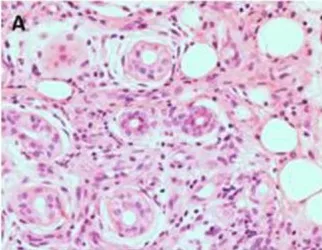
Pathological analysis of skin ulcer shows a perivascular lymphocytic infiltrate and fibrinoid necrosis of small vascular wall(HE 400x) (A).
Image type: pathology (h&e)